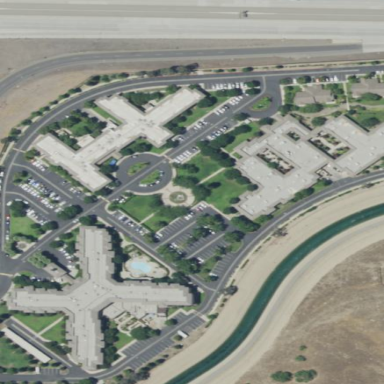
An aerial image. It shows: Nursing home building.